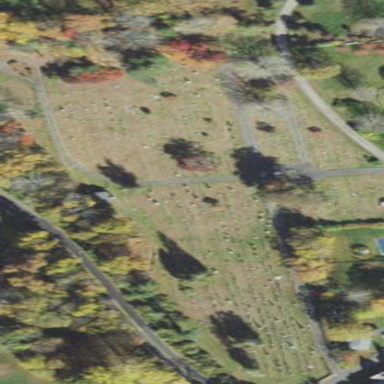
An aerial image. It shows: Private cemetery with landuse designation.